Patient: sex M, age 63
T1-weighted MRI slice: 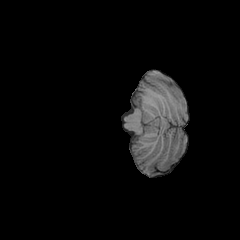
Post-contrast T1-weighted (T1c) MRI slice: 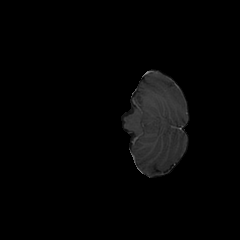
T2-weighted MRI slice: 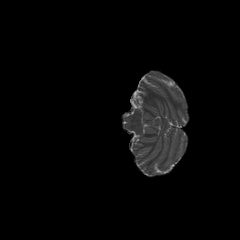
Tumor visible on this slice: no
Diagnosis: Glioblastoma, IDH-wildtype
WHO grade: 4